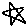
Label: star